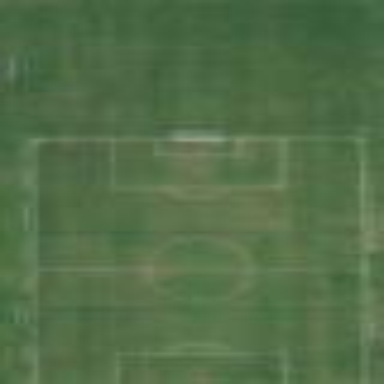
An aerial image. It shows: Soccer pitch designated for leisure and sports activities.